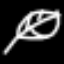
Label: leaf